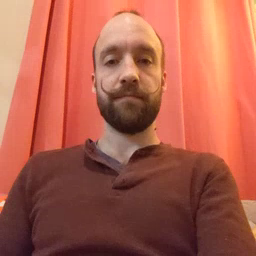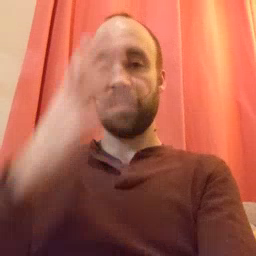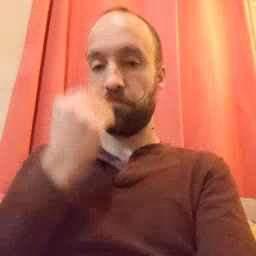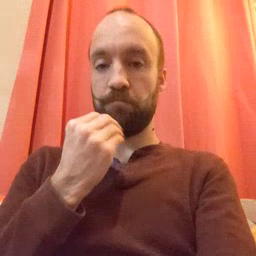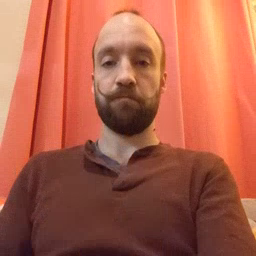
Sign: sleep